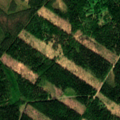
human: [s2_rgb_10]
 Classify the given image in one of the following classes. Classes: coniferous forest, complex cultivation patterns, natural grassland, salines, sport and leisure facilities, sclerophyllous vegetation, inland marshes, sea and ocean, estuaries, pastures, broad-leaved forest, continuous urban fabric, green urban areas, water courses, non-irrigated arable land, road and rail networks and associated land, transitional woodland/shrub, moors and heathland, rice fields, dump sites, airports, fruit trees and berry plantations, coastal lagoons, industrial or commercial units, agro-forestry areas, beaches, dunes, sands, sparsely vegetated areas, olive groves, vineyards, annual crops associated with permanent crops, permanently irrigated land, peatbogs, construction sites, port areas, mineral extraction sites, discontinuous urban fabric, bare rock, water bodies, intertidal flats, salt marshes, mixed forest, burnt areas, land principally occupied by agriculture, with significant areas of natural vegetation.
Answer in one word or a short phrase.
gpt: coniferous forest, mixed forest